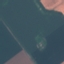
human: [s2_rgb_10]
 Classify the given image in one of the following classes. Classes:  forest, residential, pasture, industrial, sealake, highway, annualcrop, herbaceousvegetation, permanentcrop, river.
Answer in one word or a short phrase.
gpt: AnnualCrop